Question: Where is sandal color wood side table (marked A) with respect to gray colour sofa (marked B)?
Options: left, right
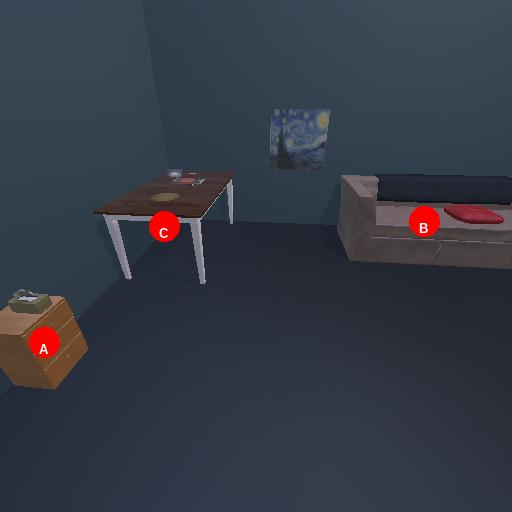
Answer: left